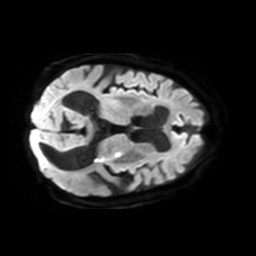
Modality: TRACE
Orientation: axial
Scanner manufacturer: philips
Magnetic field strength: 3 T
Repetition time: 3.08 s
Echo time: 0.076 s